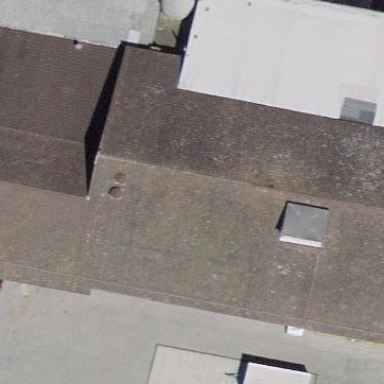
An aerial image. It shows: Commercial building.